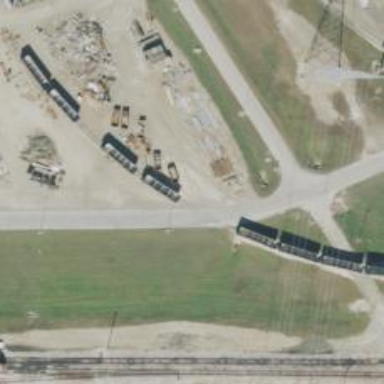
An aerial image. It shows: Rail spur service.